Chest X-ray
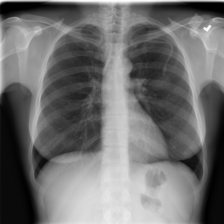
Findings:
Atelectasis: negative
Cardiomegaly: negative
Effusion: negative
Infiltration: negative
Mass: negative
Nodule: negative
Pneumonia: negative
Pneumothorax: negative
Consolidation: negative
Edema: negative
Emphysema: negative
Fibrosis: negative
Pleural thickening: negative
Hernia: negative